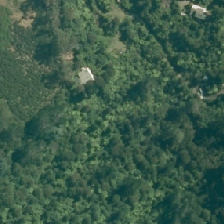
Land cover: broadleaved_indigenous_hardwood